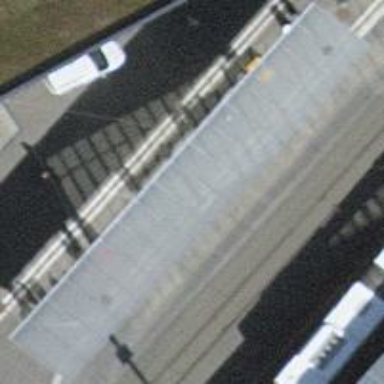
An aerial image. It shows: Shelter for public transport located on the roof of building.